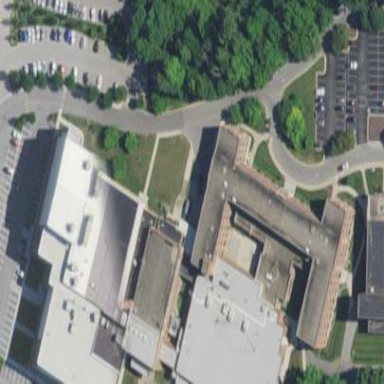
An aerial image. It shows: University building.